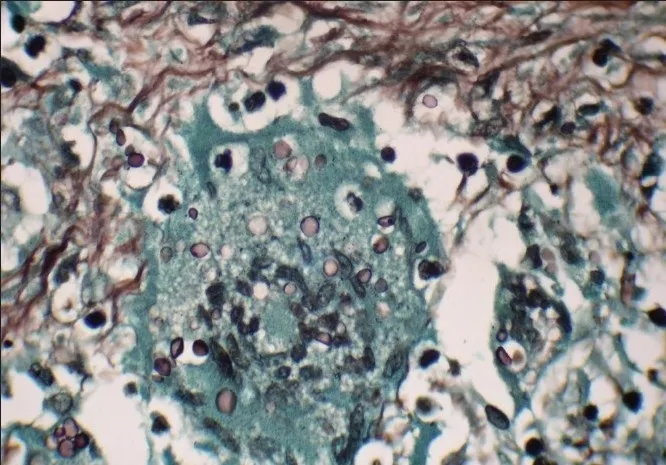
Intracellular inclusions, few showing narrow base budding (Gomori methamine silver stain, x1000).
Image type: pathology (methenamine_silver)